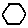
Label: hexagon